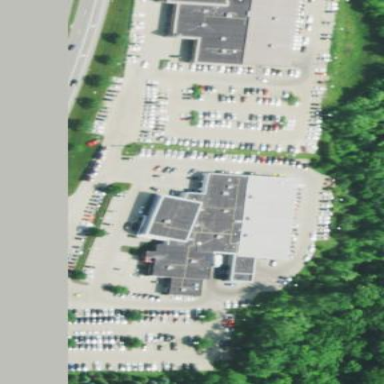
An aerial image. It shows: Flat-roofed building used as car shop.